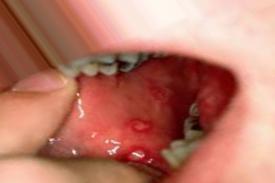
Condition: Mouth Ulcer